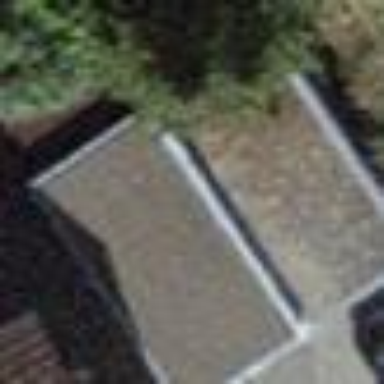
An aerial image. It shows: Garage building.